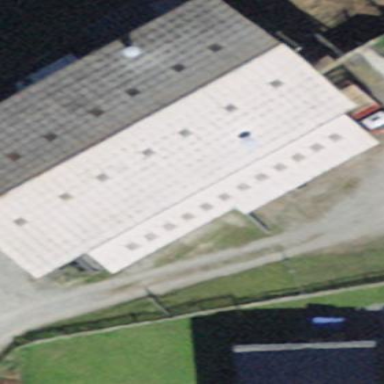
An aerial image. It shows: Farm building.